Field crop: maize
Growth stage: 2
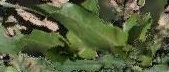
Species: maize